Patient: sex M, age 61
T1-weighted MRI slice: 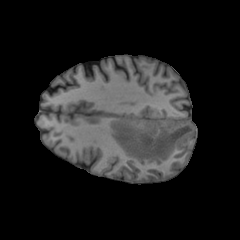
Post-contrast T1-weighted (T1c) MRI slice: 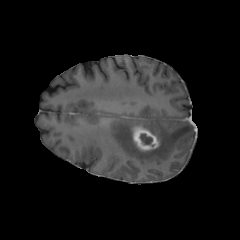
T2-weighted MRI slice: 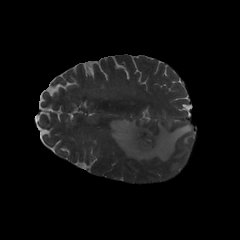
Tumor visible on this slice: yes
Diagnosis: Glioblastoma, IDH-wildtype
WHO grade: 4